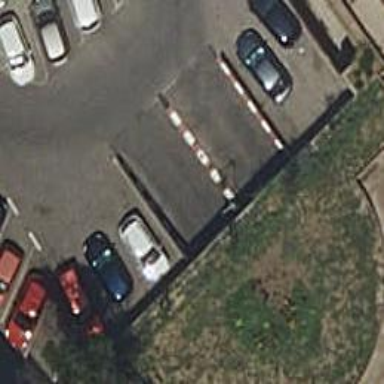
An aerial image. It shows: Parking entrance.